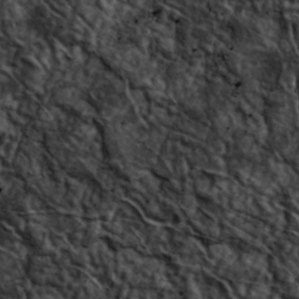
Label: non_frost